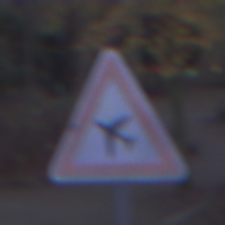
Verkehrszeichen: FlugbetriebRechts
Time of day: Night
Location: Outdoor (Suburban)
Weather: PartlyCloudy
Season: NotSpecified
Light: Artificial